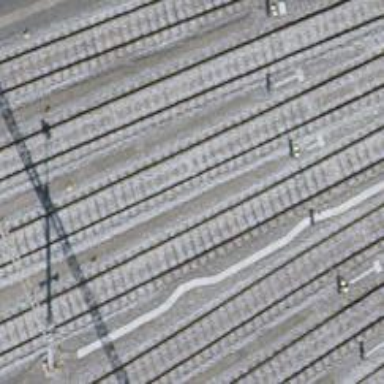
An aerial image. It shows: Rail yard with electrified contact lines for the railway.